Question: Url in 'Sling' has following structure:
Also I have read following <URL>:
'''
The Dispatcher always requests the document directly from the AEM instance in the following cases:
If the HTTP method is not GET. Other common methods are POST for form data and HEAD for the HTTP header.
If the request URI contains a question mark "?". This usually indicates a dynamic page, such as a search result, which does not need to be cached.
The file extension is missing. The web server needs the extension to determine the document type (the MIME-type).
The authentication header is set (this can be configured)
'''
1. Will myurl.com/foo.jsp/parameter/values comply with following rules: The file extension is missing. The web server needs the extension to determine the document type (the MIME-type).
?
1. formulation Dispatcher always requests the document directly from the AEM instance doesn't guarantee that in the rest situations request will be cached but I want to be sure that my request will be cached.
## P.S
Please provide concrete steps from the begining how to check that concrete url cashes or not.
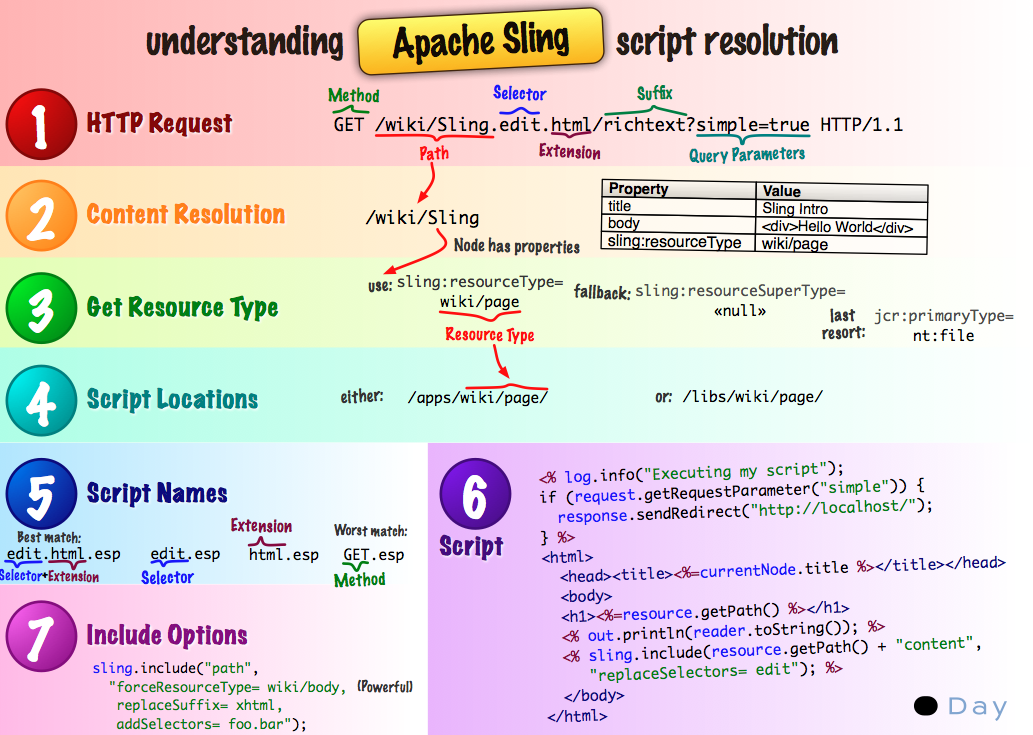
Answer: That Cheatsheet merely describes how a script is selected to render a specific request. It has no relation with the Apache Dispatcher.
As I answered <URL>.
The steps to check if a particularly request will be cached is take that request and compare it against each one of the dispatcher rules. The last matching rule is applied.
resourceTypes and other sling concepts are irrelevant here. Only the url string is checked. Your example url has no extension so it wont be cached.